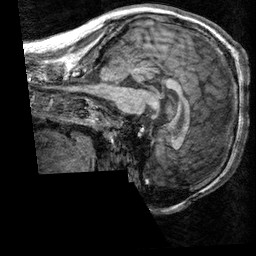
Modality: T1w
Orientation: sagittal
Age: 25
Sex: male
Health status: healthy
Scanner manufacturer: siemens
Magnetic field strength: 3 T
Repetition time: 2.3 s
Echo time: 0.00303 s